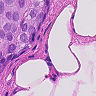
Metastatic tissue present: yes